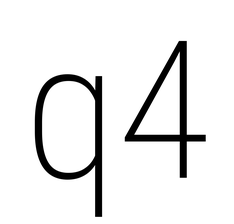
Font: Roboto_Condensed_ExtraLight